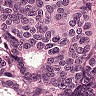
Metastatic tissue present: yes